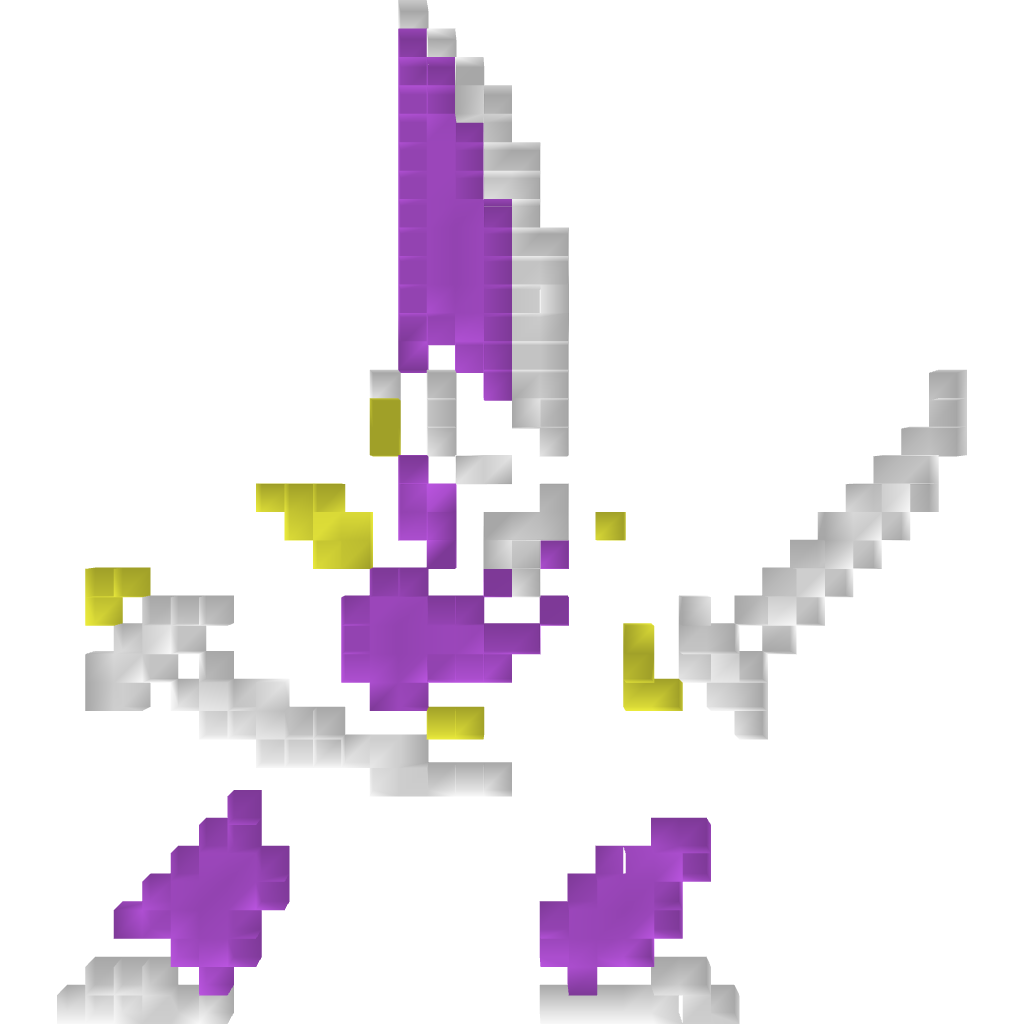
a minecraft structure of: Blademan (ErnieCIII) bad low quality